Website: crate-barrel
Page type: billing-address
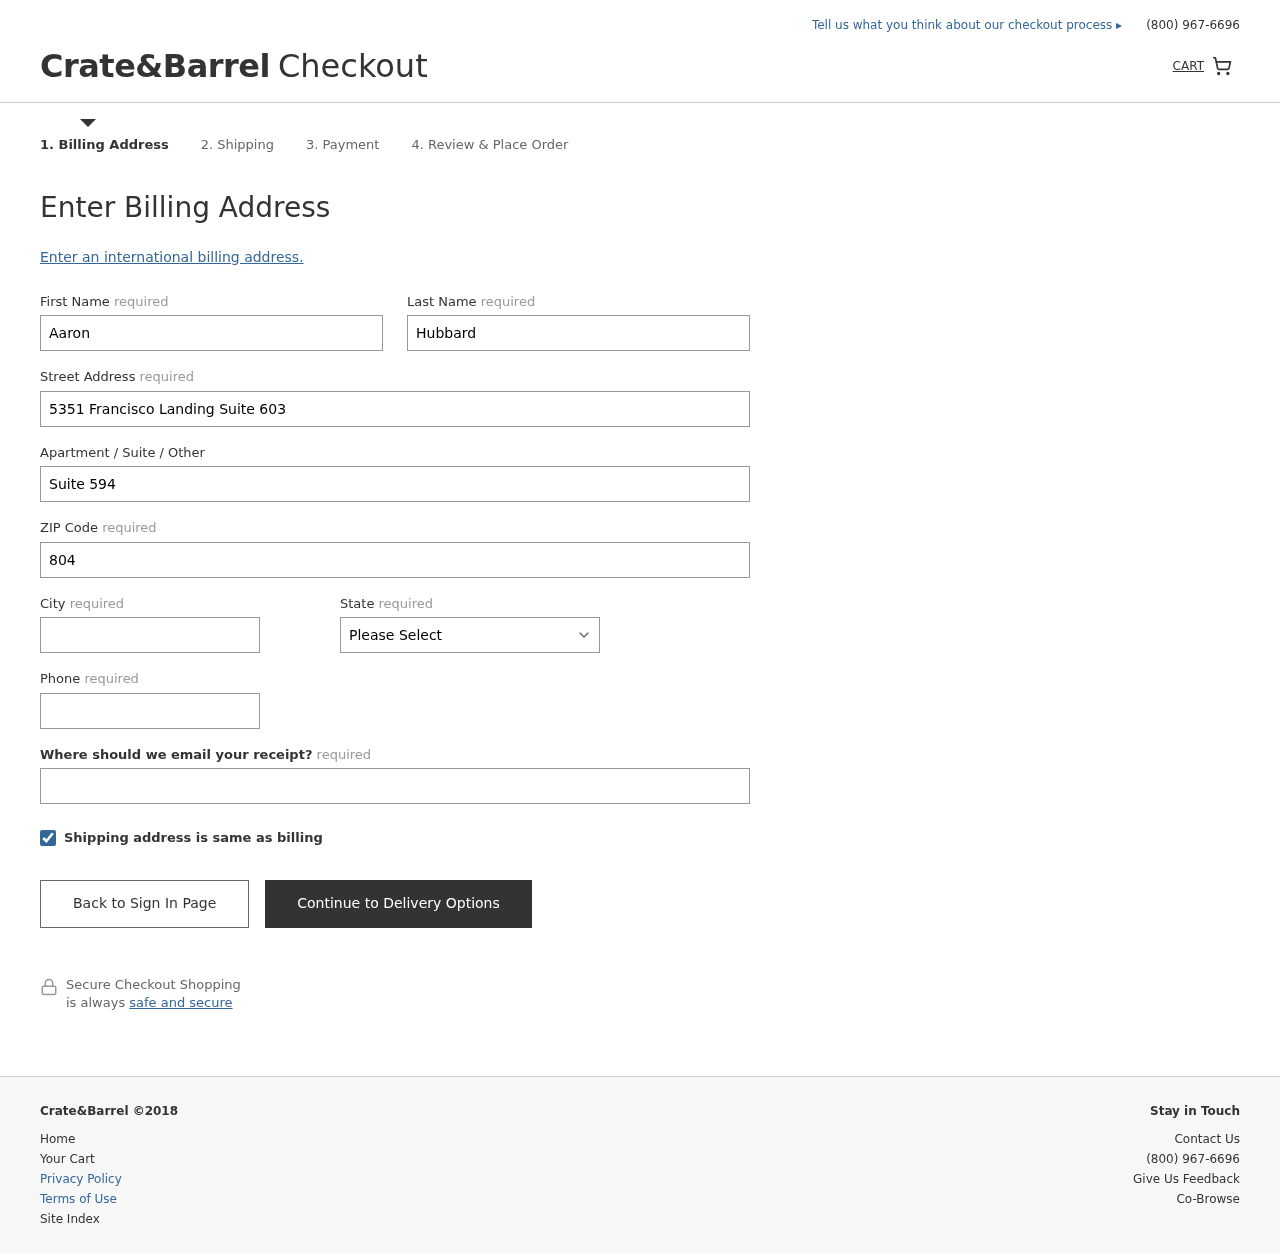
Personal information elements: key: PII_STATE
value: Missouri
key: PII_FIRSTNAME
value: Aaron
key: PII_LASTNAME
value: Hubbard
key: PII_STREET
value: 5351 Francisco Landing Suite 603
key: PII_STREET2
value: Suite 594
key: PII_POSTCODE
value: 80471
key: PII_CITY
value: East Jessicamouth
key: PII_PHONE
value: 9973529771
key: PII_EMAIL
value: aaron.hubbard@hotmail.com